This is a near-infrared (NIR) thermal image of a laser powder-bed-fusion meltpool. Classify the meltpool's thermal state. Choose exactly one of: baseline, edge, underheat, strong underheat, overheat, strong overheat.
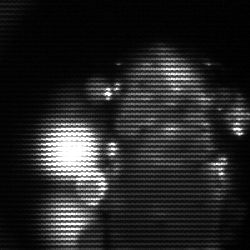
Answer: strong underheat